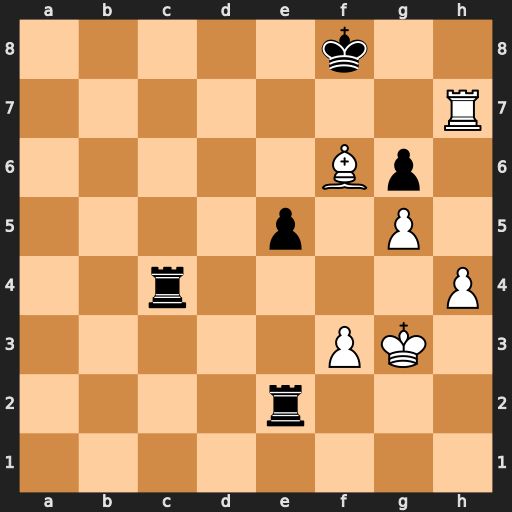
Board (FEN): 5k2/7R/5Bp1/4p1P1/2r4P/5PK1/4r3/8
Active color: w
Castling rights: -
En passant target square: -
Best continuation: h5 Rcc2 hxg6